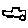
Label: car